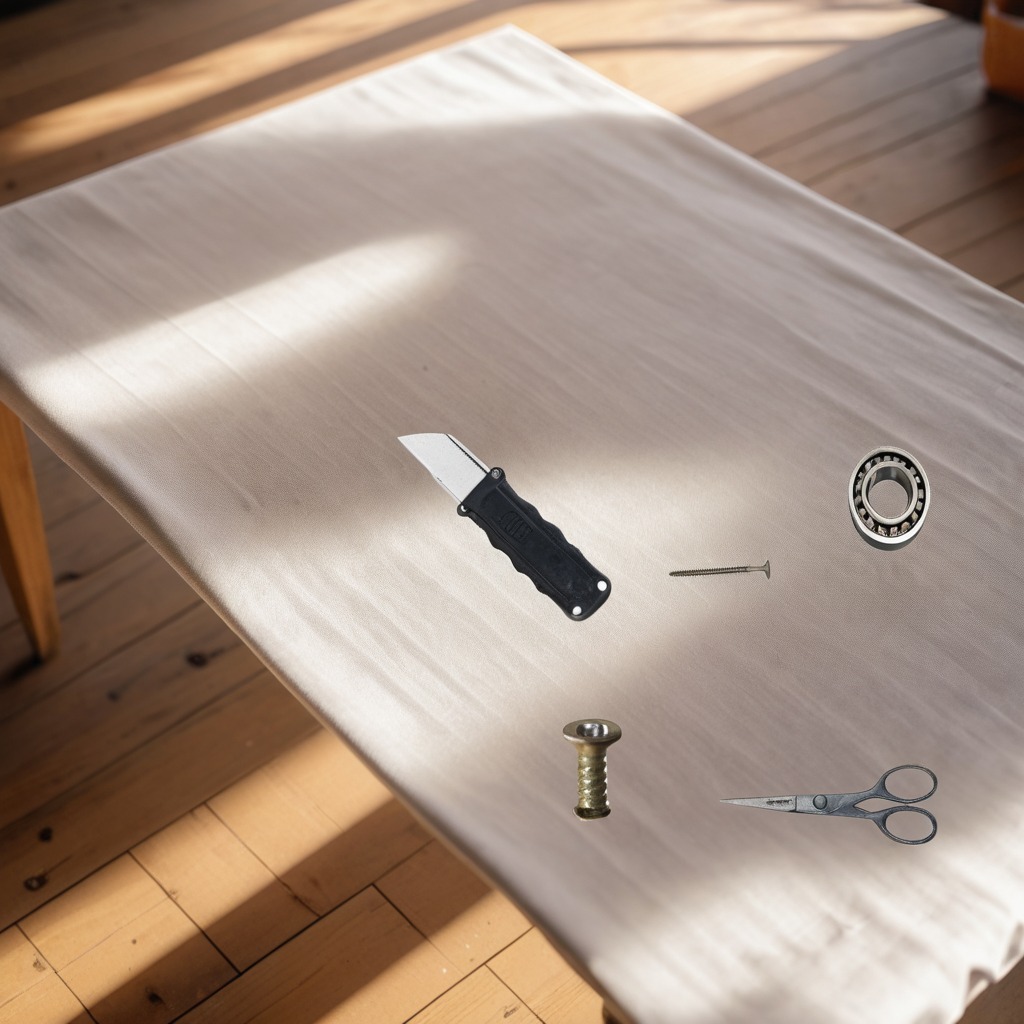
A metal ball bearing, a utility knife, a metal machine screw, an iron nail, and a pair of scissors are lying on the wooden table.